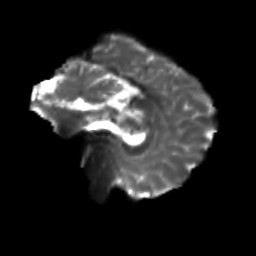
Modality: T2w
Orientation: sagittal
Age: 20
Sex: female
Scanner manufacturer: siemens
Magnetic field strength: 3 T
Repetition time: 3.5 s
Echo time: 0.113 s